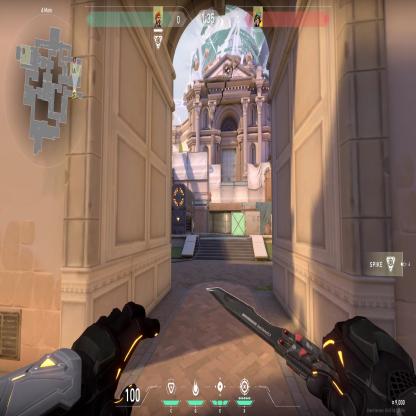
Label: enemy